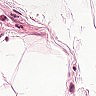
Metastatic tissue present: no